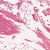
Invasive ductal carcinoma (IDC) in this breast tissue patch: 0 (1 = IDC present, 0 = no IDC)